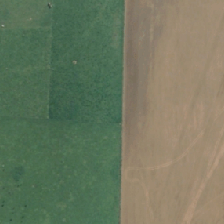
Land cover: shortrotation_cropland